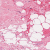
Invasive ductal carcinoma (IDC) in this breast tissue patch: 0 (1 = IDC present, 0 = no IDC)